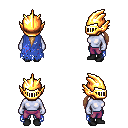
a pixel art fantasy rpg character, female body template, dark elf, purple skin, blue tattered cape, magenta pants, light blonde ponytail hairstyle, gold helm, black shoes, four views (front, back, left, right), 2x2 character sprite sheet, small pixel art, hard edges, no anti-aliasing